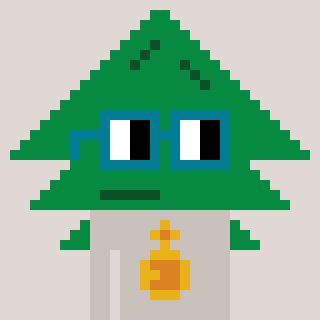
a pixel art character with square dark green glasses, a fir-shaped head and a foggrey-colored body on a warm background